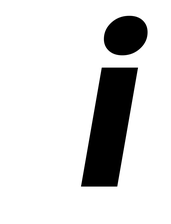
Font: Poppins-BoldItalic